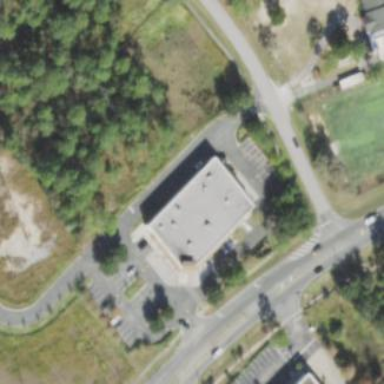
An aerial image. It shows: Retail building.